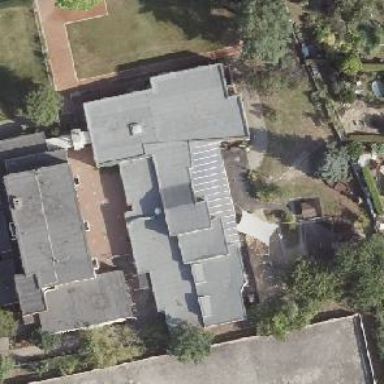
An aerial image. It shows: Kindergarten.